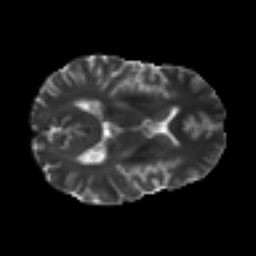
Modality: T2w
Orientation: axial
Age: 37
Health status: ill
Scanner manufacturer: philips
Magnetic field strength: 3 T
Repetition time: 9 s
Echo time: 0.127 s